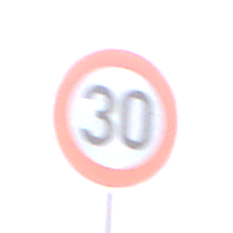
Verkehrszeichen: Geschwindigkeit30
Umgebung: Outdoor, Suburban
Tageszeit: SunriseSunset
Wetter: Clear
Licht: Natural
Jahreszeit: NotSpecified
Kontrast: LowContrast